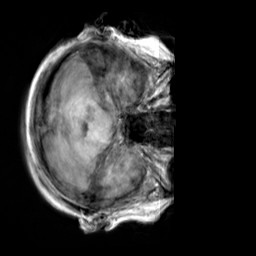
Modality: T1w
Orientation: axial
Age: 63
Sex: female
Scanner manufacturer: siemens
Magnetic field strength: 3 T
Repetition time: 2.3 s
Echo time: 0.00303 s